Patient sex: M
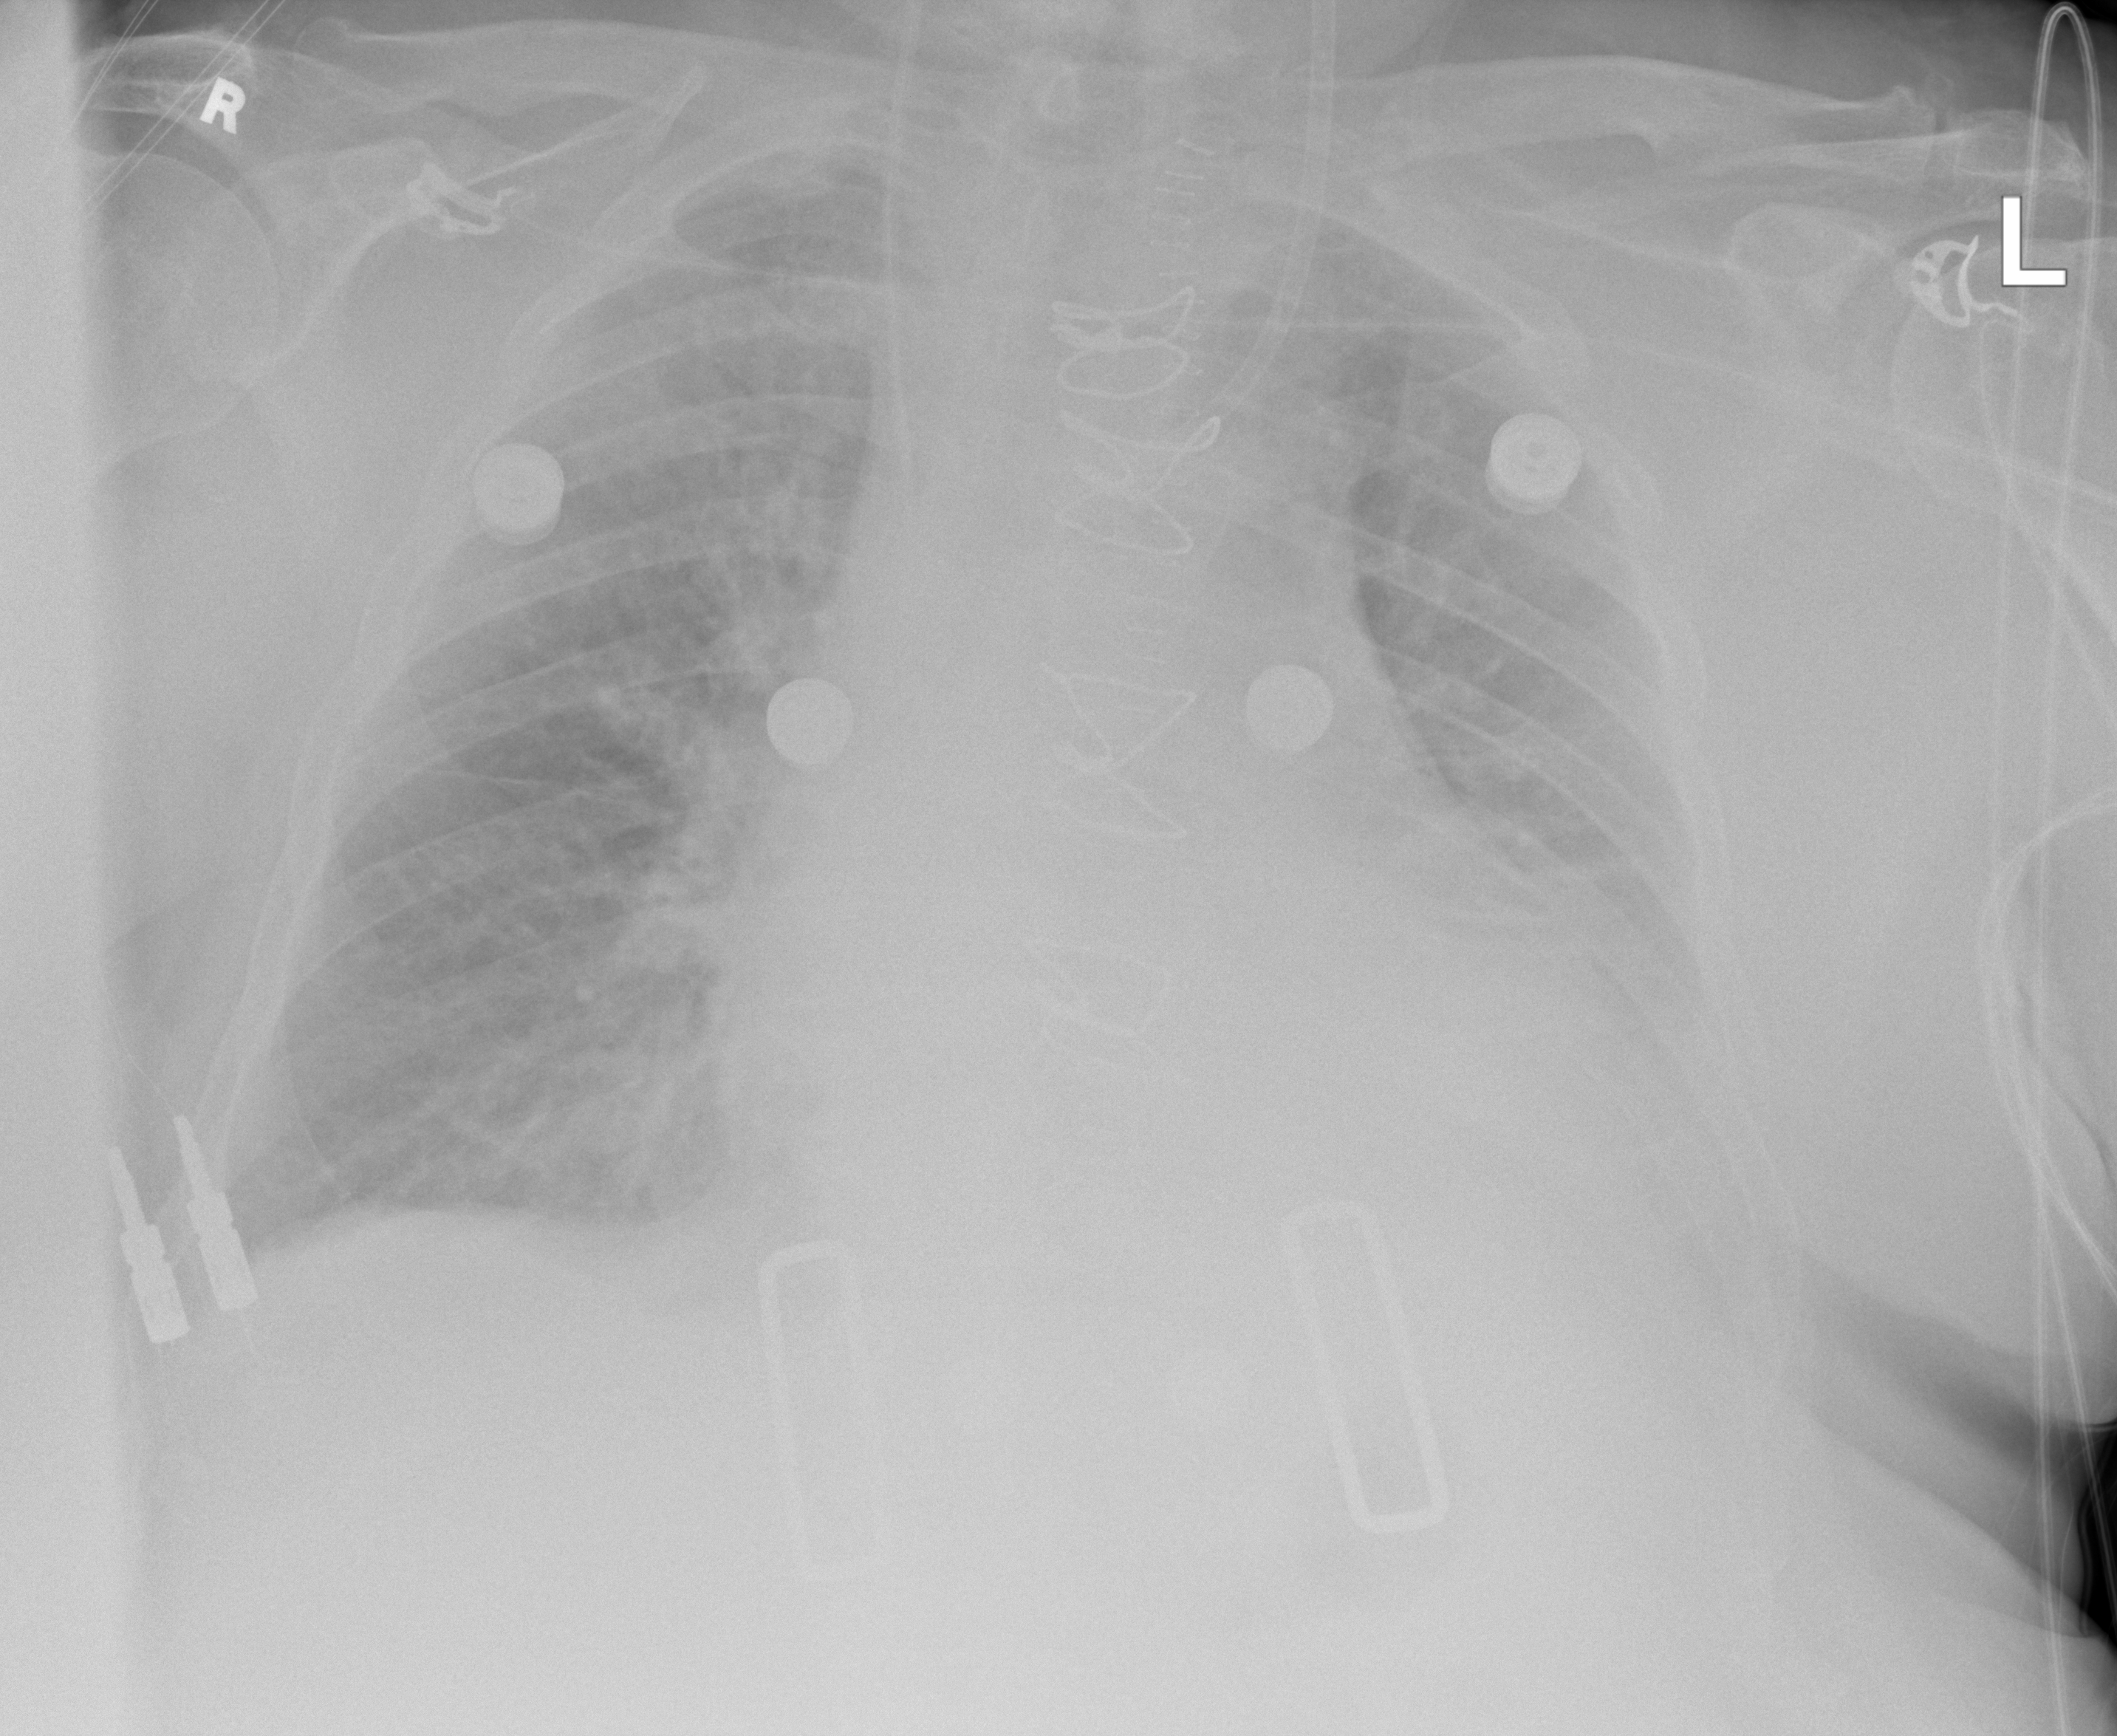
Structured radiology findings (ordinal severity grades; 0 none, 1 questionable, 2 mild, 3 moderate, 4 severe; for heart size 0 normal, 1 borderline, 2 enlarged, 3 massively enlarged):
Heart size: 2
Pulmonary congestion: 2
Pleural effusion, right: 2
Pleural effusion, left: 3
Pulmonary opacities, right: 2
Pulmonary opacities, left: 2
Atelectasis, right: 2
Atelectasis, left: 2